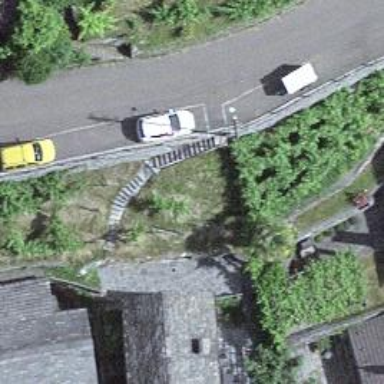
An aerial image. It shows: Set of steps on the road.